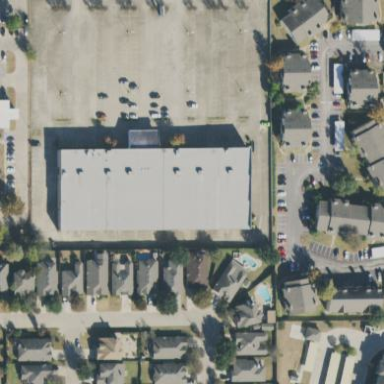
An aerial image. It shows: Building with bowling alley inside.